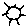
Label: sun